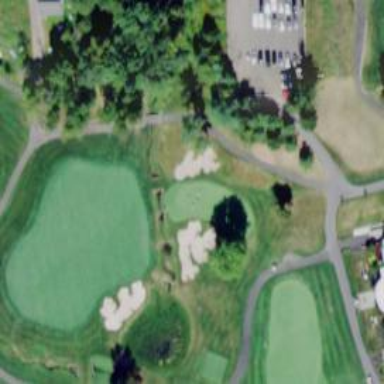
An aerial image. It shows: Area of rough grass used for golf.